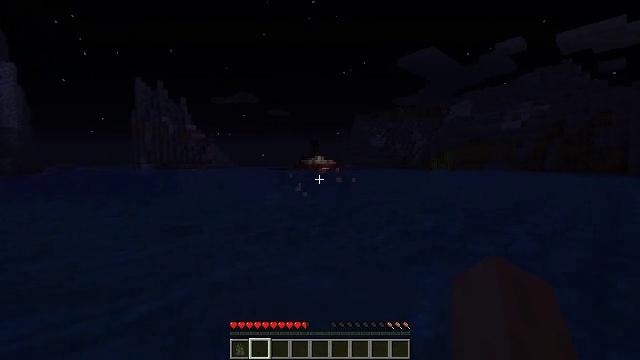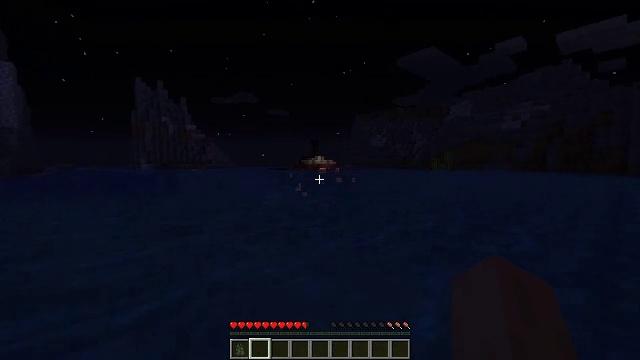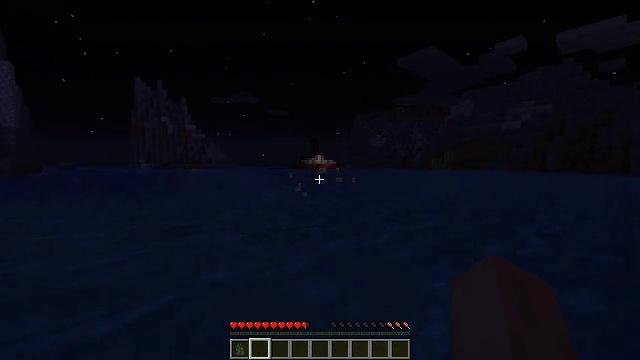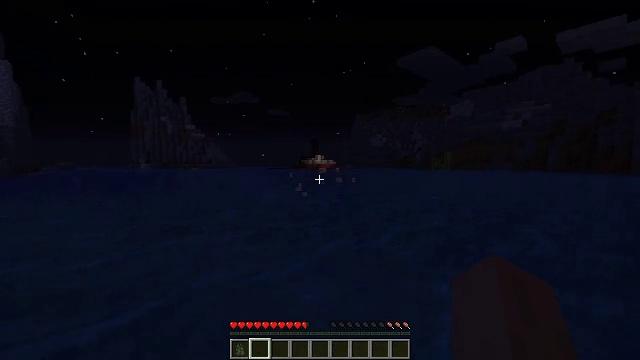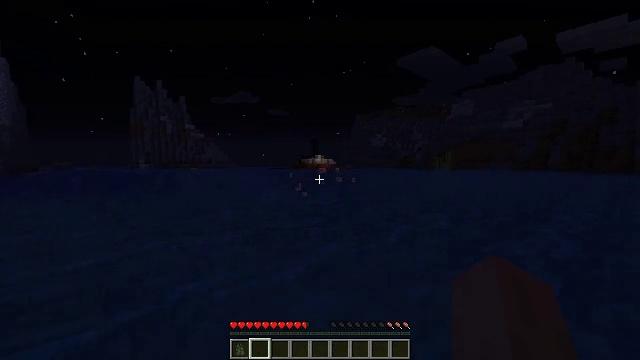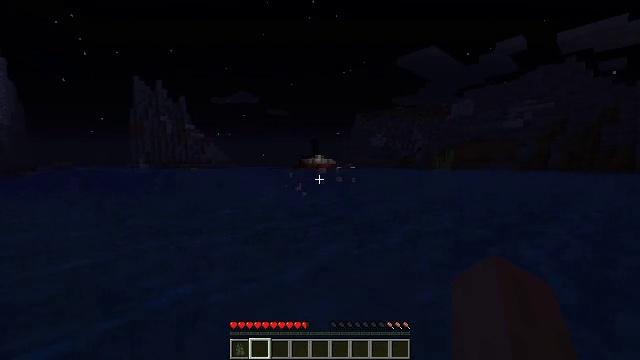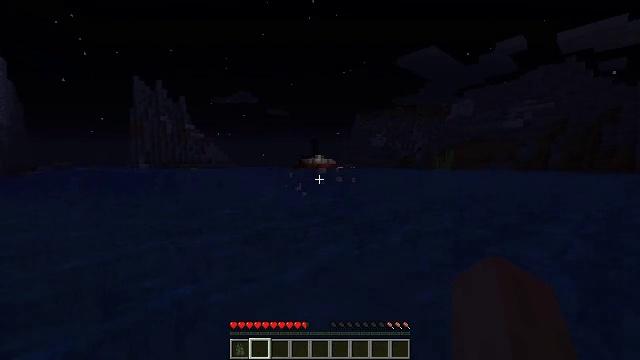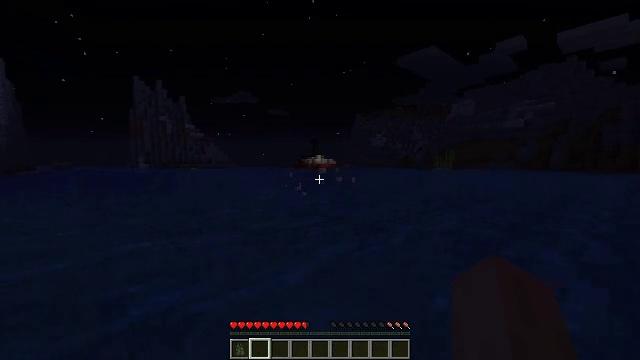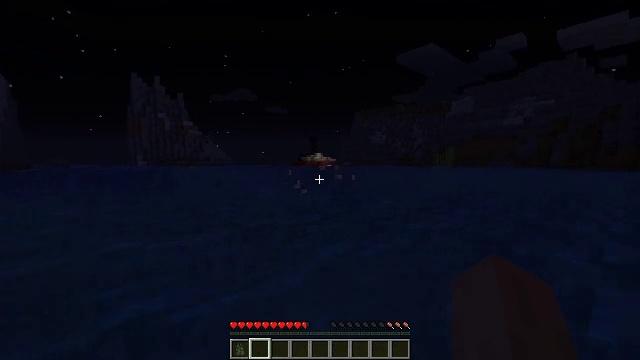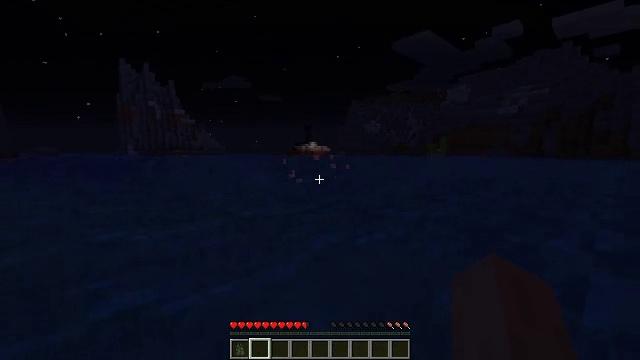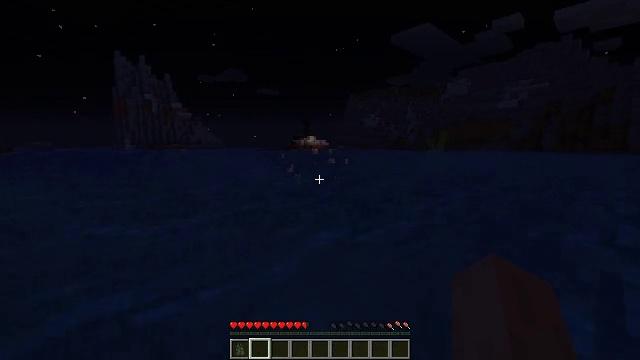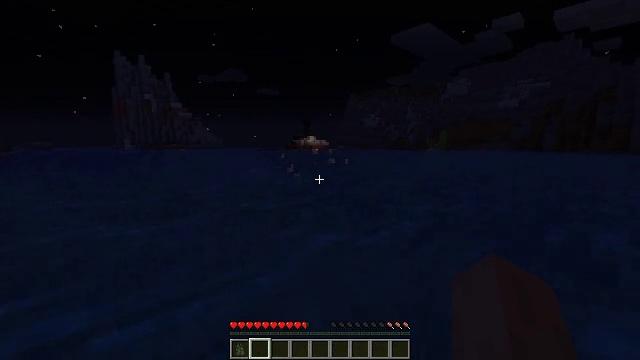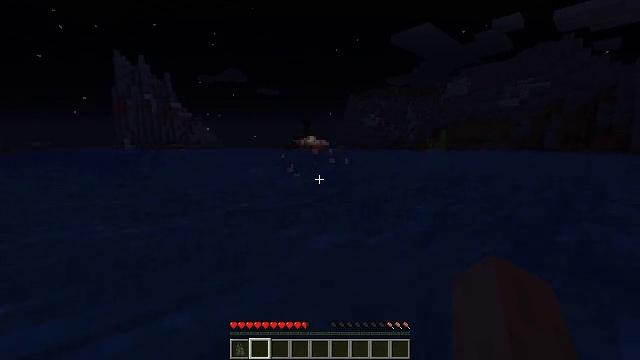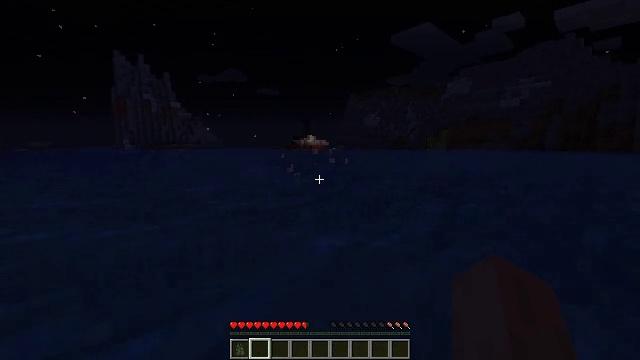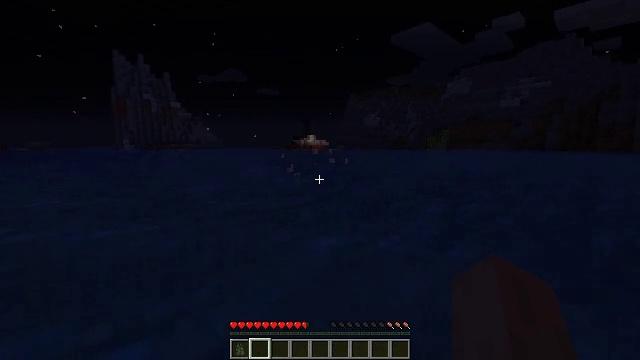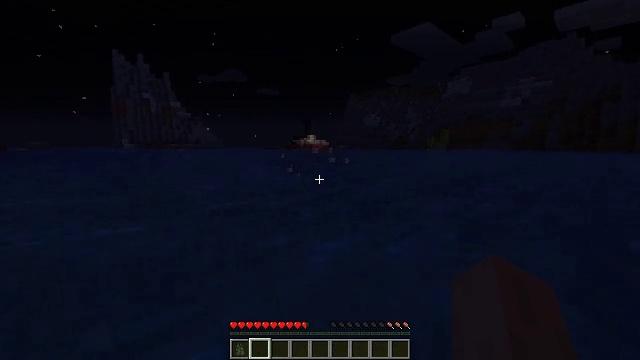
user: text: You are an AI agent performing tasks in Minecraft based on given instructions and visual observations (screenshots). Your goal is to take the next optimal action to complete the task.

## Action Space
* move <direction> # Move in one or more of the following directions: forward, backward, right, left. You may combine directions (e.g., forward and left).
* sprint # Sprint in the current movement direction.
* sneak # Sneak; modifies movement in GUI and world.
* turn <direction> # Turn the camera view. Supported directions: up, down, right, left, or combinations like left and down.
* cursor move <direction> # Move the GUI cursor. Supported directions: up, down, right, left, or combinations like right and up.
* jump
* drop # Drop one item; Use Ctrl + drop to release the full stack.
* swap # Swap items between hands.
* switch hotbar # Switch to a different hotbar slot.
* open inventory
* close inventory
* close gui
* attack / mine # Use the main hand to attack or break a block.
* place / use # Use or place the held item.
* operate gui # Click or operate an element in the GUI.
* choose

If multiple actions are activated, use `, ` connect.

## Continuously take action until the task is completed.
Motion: motion action
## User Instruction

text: Mine the sea lantern from the ocean monument.
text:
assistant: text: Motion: move forward
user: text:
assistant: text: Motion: move forward
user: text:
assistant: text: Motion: move forward
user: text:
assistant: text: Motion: move forward
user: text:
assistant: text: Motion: move forward
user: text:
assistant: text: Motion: move forward
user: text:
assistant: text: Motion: move forward
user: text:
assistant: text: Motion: move forward
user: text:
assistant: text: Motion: move forward, turn right and down
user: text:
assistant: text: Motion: move forward, turn down
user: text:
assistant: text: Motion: move forward
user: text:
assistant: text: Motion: move forward
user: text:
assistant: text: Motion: move forward
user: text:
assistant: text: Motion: move forward
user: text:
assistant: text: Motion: move forward
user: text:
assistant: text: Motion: move forward
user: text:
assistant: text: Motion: move forward
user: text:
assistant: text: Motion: move forward
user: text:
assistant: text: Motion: move forward
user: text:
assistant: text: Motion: move forward
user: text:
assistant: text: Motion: move forward
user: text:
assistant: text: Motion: move forward
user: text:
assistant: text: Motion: move forward
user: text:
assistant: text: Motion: move forward
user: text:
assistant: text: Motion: move forward
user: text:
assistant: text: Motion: move forward
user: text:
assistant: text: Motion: move forward
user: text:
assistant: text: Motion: move forward
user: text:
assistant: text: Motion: move forward
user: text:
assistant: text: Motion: move forward